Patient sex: M
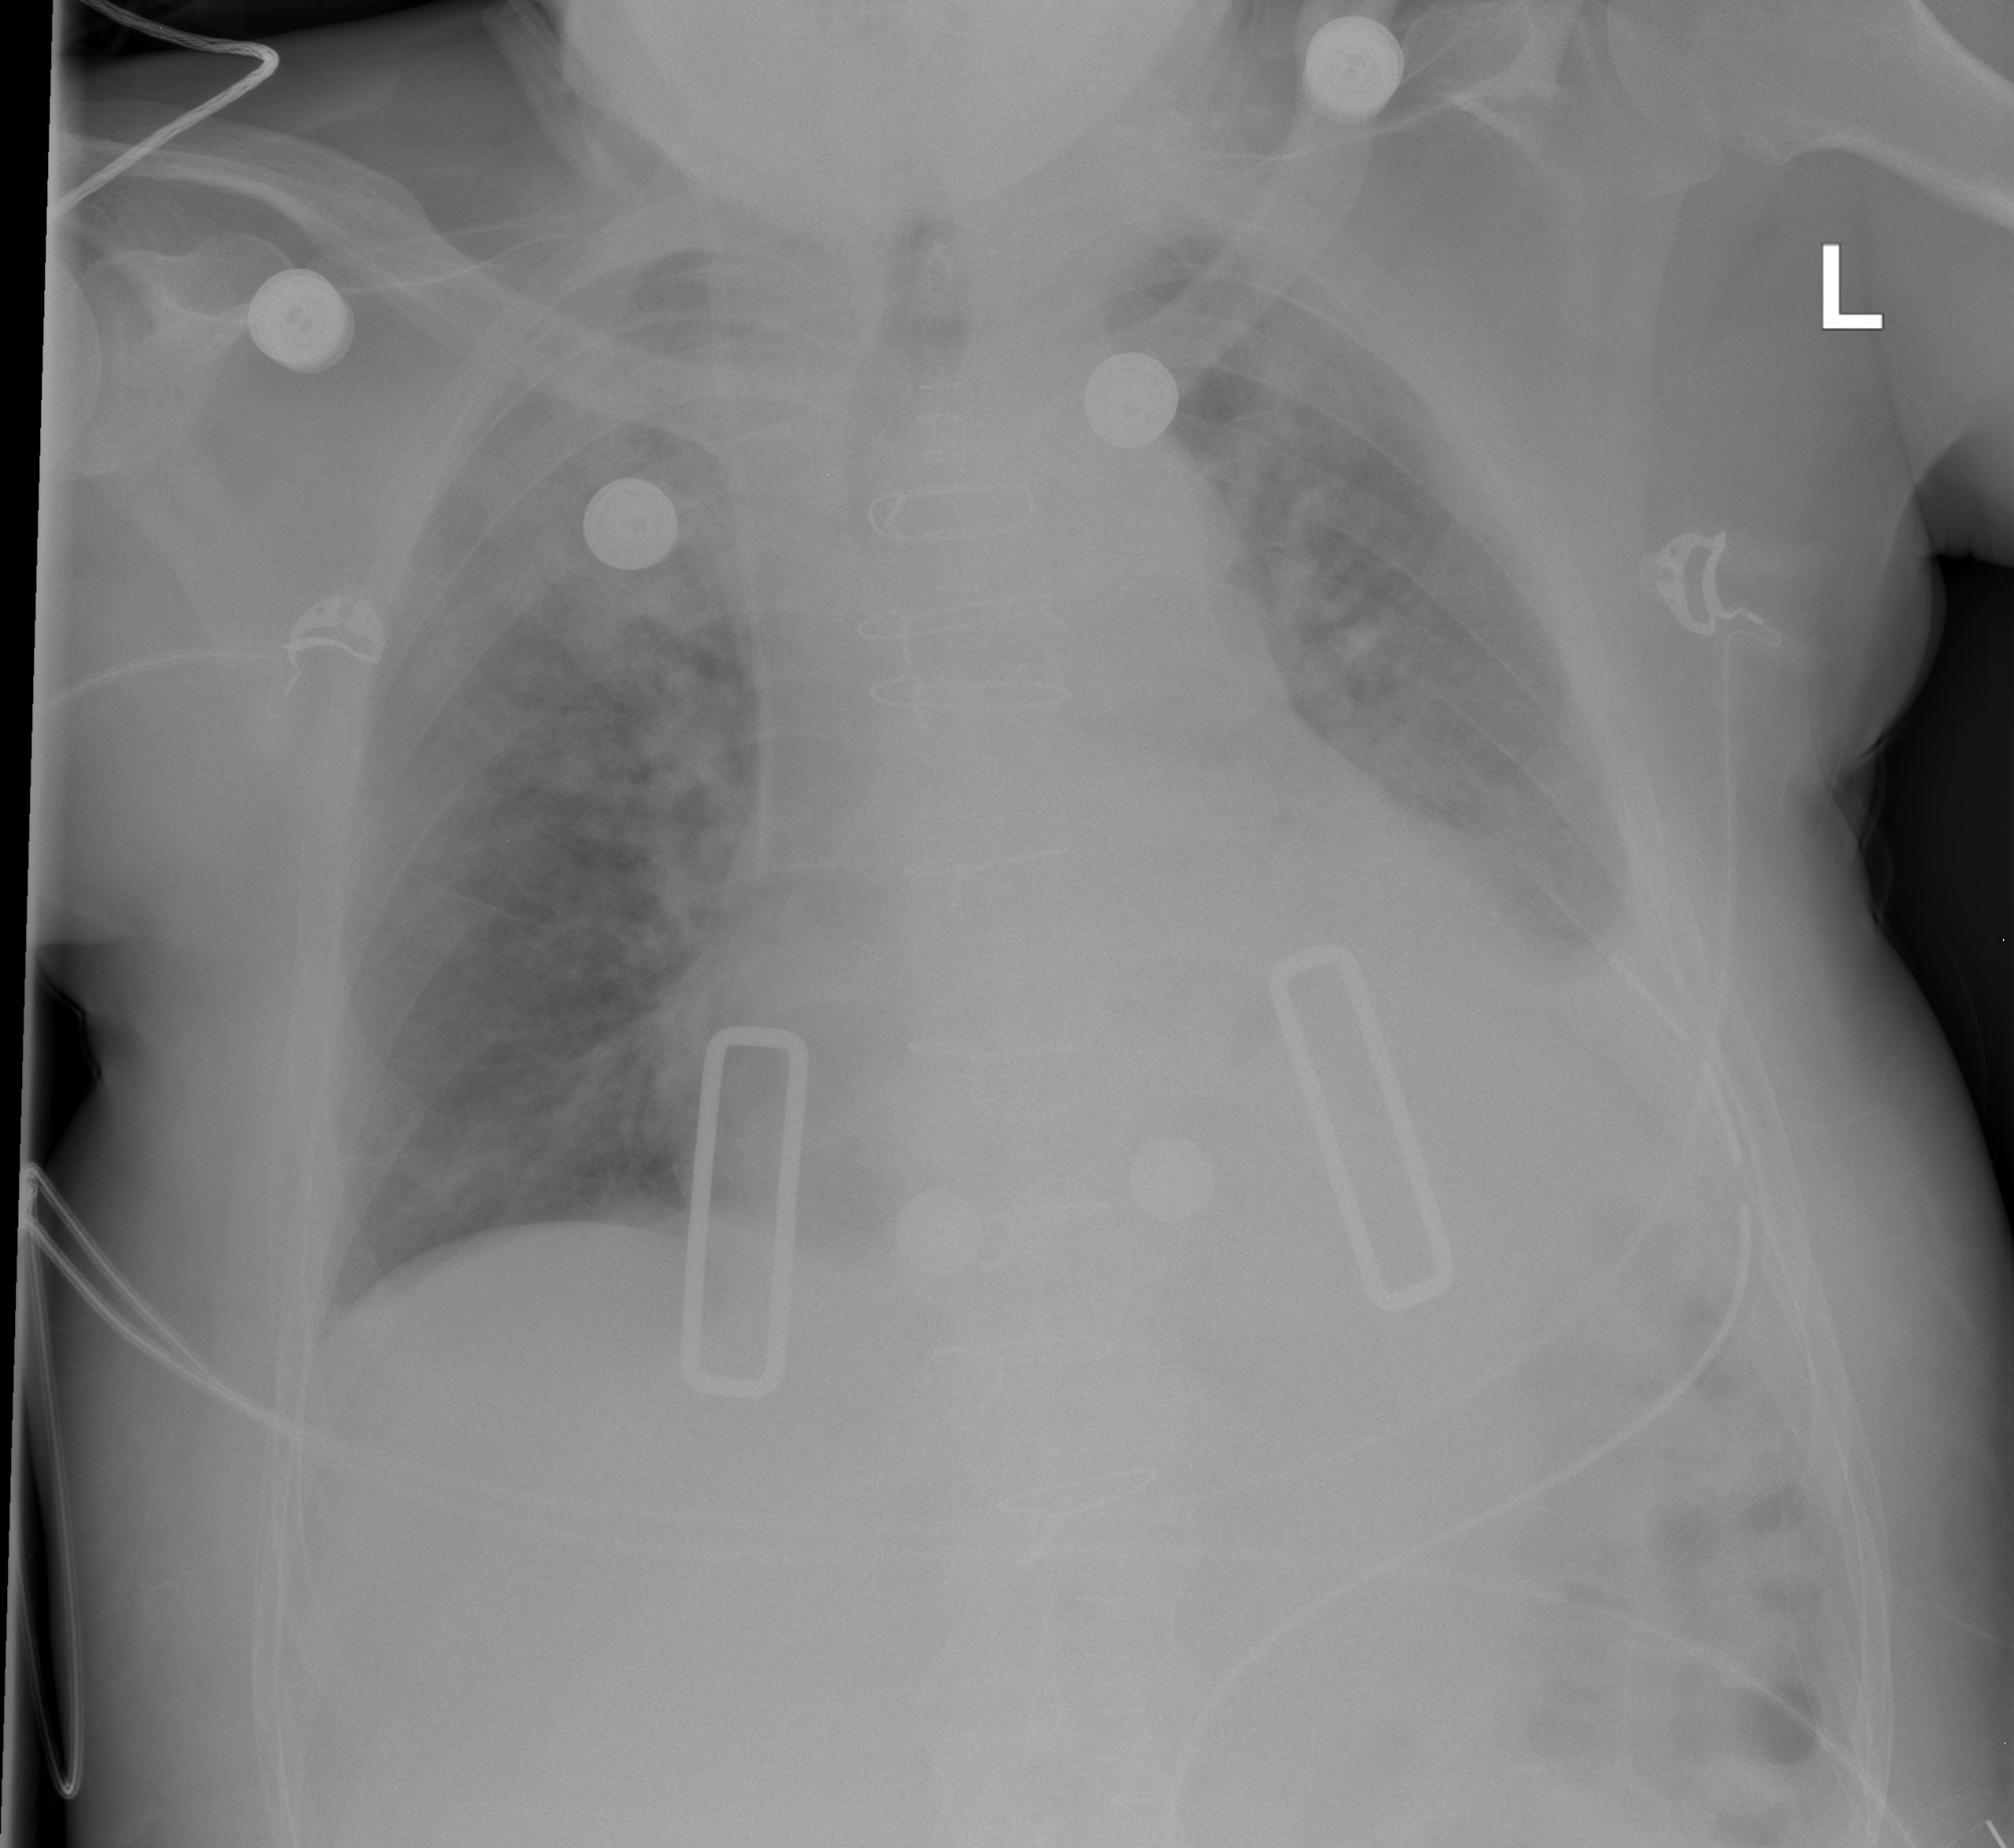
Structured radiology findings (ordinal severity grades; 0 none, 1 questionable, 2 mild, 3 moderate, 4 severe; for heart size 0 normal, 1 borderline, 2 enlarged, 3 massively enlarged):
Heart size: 2
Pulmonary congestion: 3
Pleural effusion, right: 2
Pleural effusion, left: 3
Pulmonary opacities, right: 2
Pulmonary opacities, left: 1
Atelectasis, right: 2
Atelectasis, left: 2